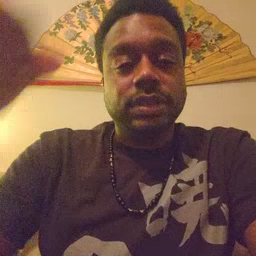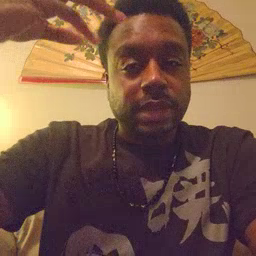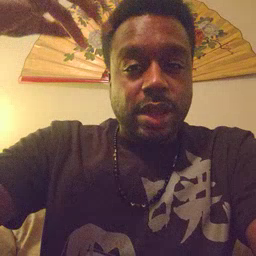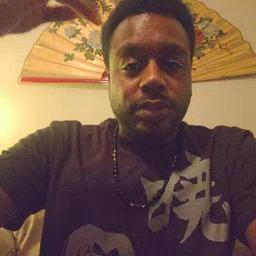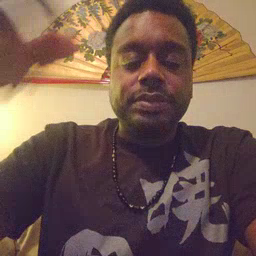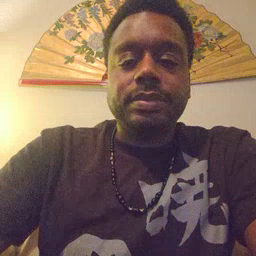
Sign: shower